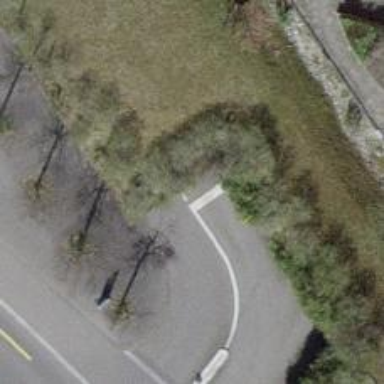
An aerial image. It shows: Parking entrance.